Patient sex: F
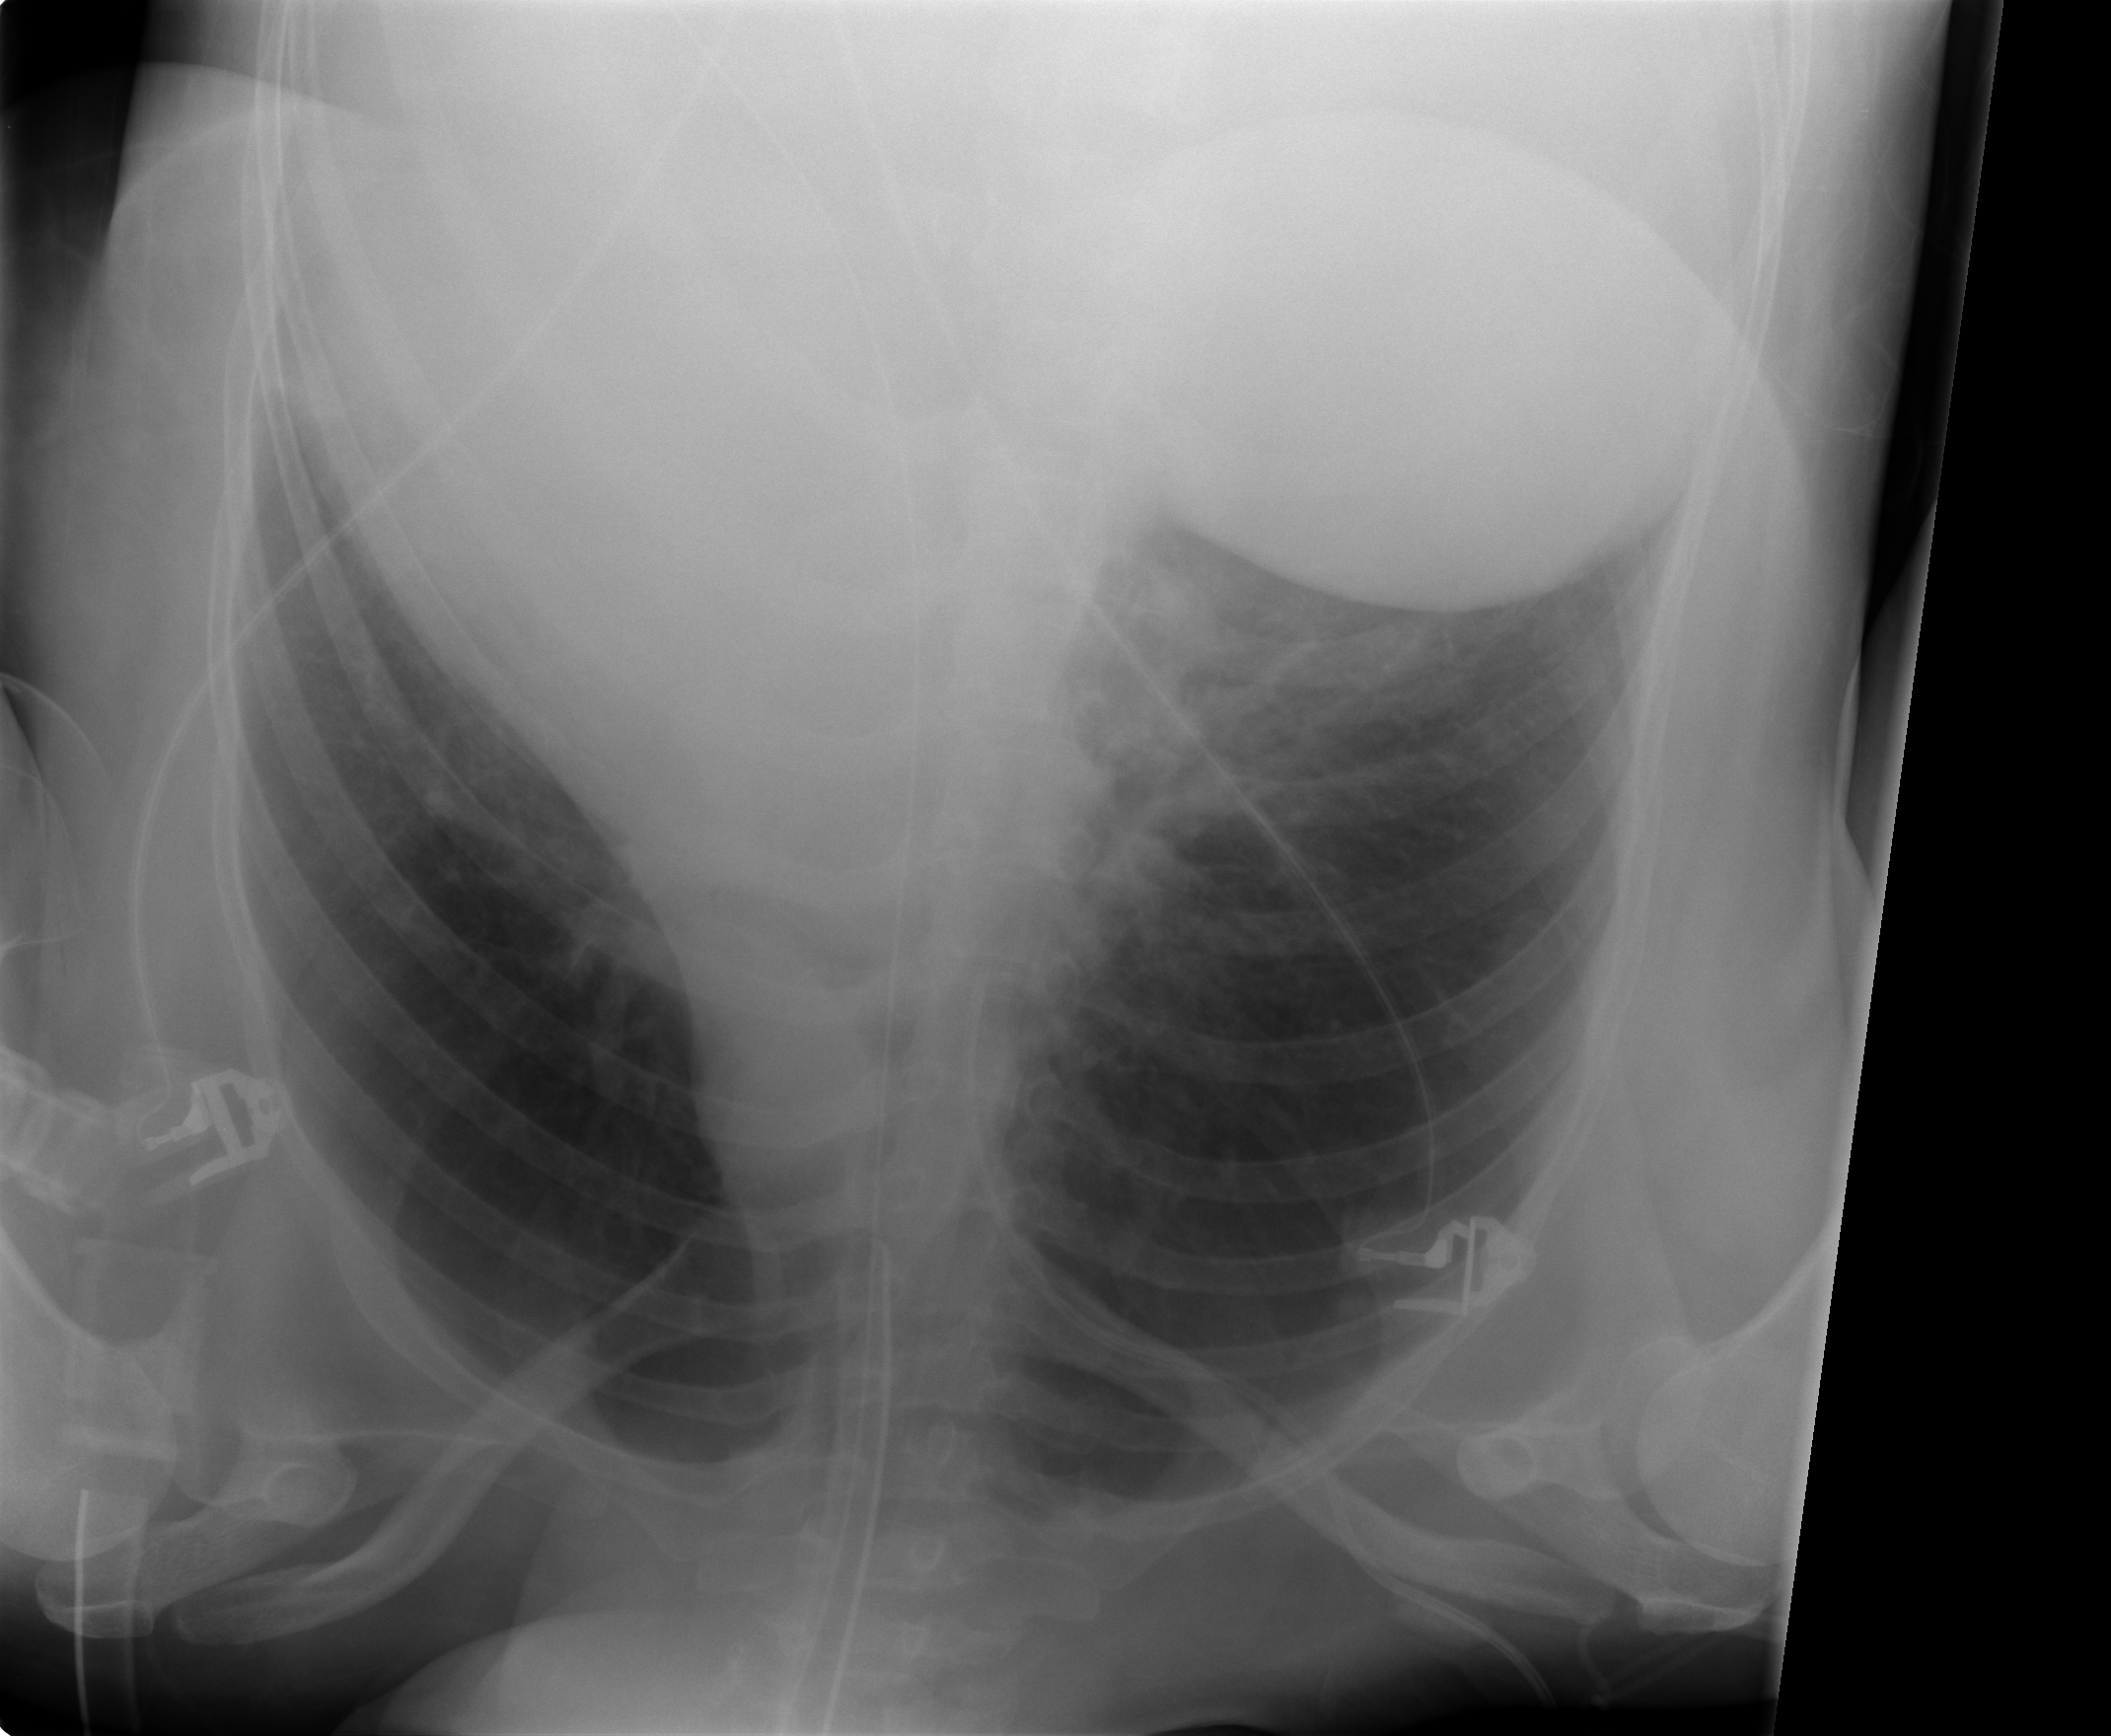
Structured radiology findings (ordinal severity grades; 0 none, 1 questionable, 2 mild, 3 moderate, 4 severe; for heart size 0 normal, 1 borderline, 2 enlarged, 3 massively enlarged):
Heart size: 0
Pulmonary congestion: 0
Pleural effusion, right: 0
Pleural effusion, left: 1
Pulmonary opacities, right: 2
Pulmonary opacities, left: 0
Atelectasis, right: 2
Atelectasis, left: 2